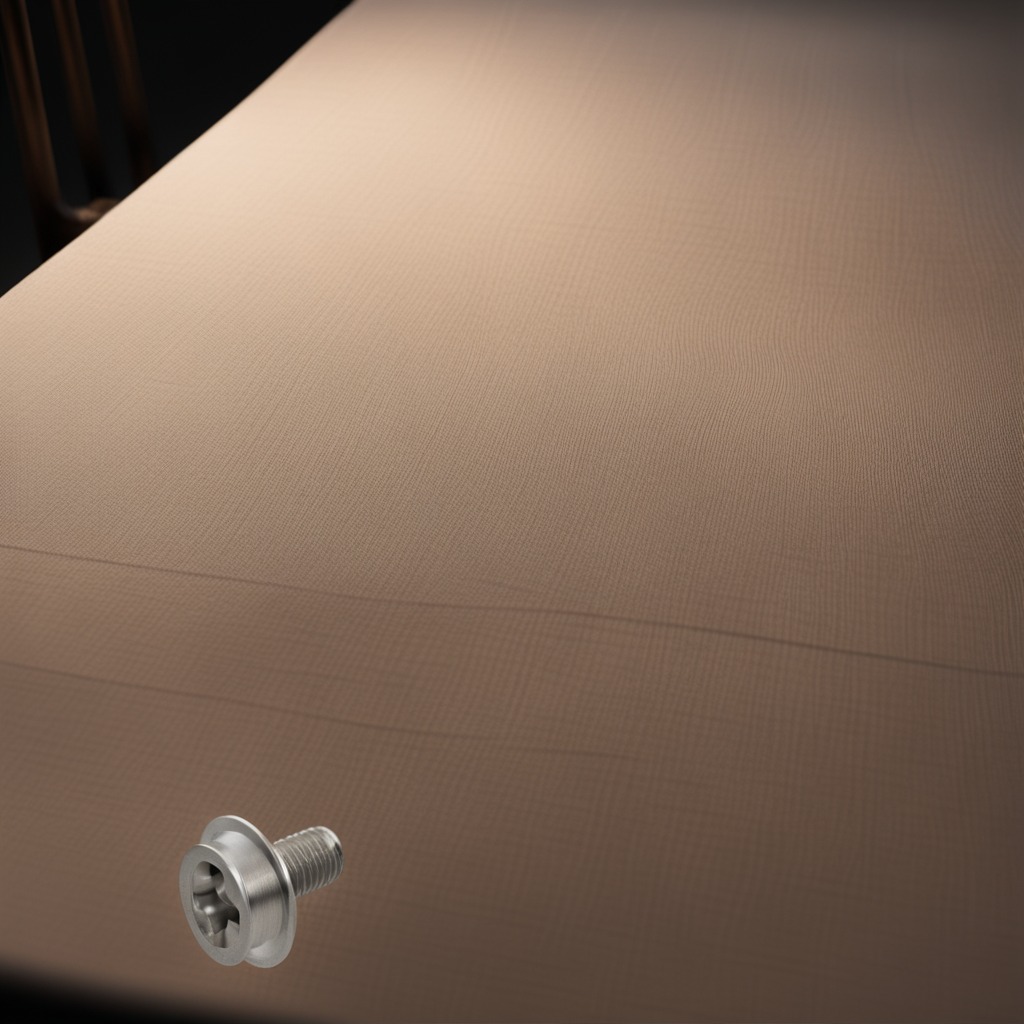
A metal screw is lying on a wooden table.